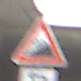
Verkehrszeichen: Steigung10
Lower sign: RichtungsangabeDurchPfeile2
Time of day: Midday
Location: Roofed (Urban)
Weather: Overcast
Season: NotSpecified
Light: Artificial